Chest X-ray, PA view. Patient: 56 years old, sex M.
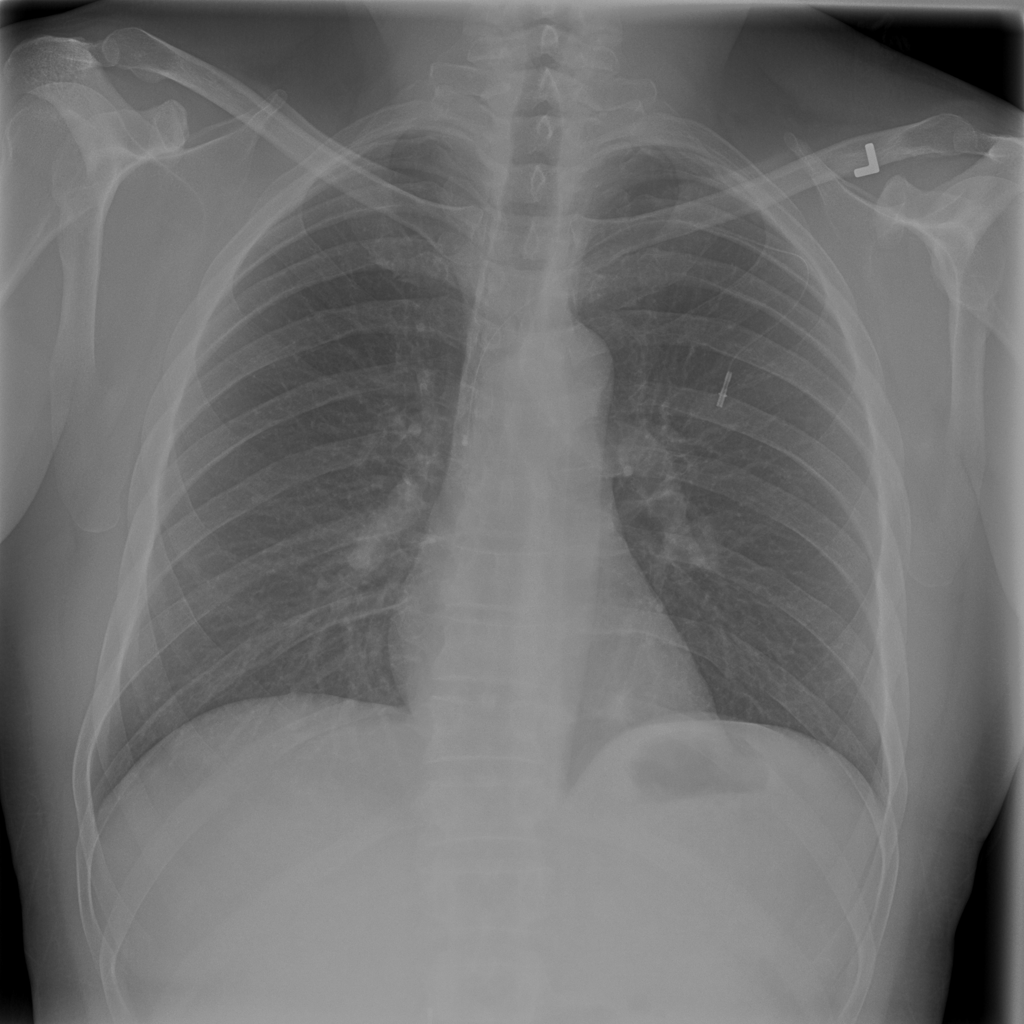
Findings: No Finding